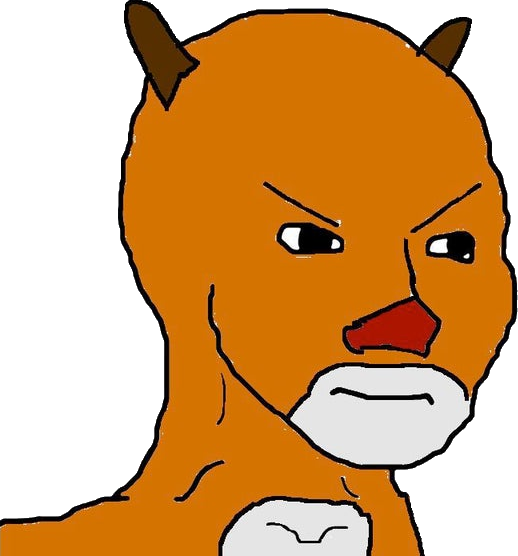
Label: 5_Animal